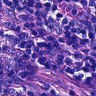
Metastatic tissue present: no